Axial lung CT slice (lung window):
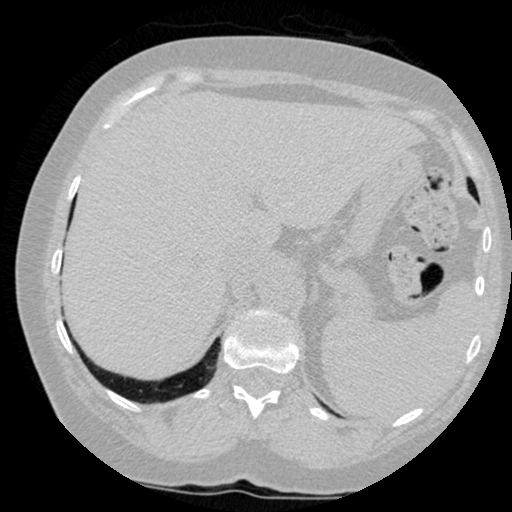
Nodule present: no